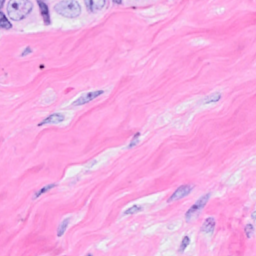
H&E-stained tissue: Breast